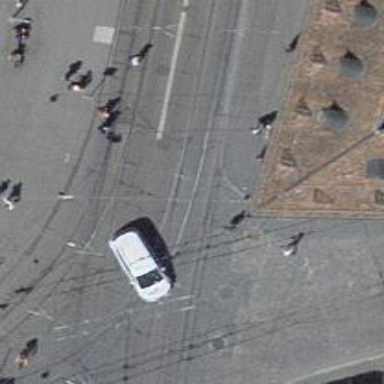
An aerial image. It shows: Railway switch at tram crossing.